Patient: sex F, age 83
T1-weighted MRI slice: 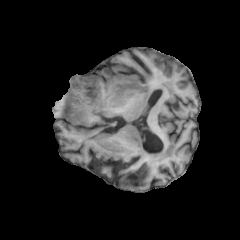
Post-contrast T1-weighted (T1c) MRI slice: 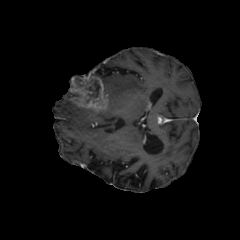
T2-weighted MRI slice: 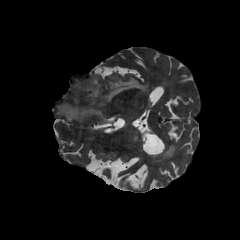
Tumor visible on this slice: yes
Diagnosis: Glioblastoma, IDH-wildtype
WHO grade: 4